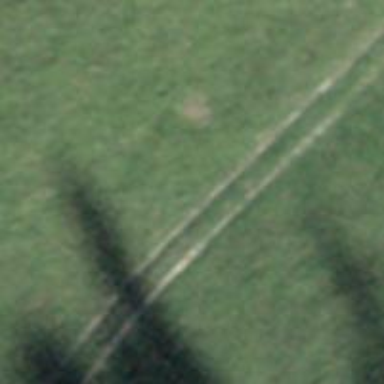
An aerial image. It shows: Track with grass surface categorized as grade4 tracktype.